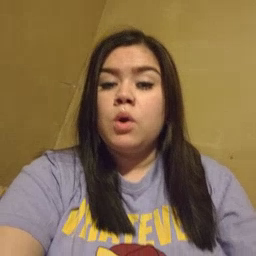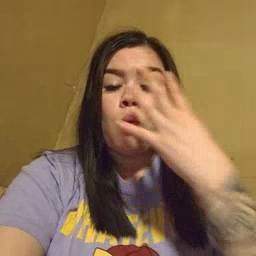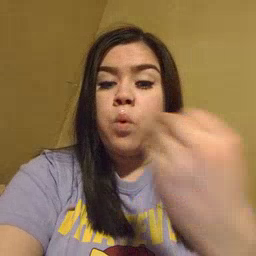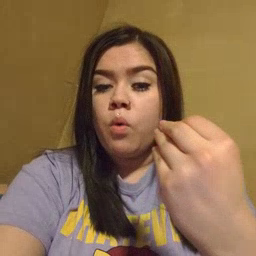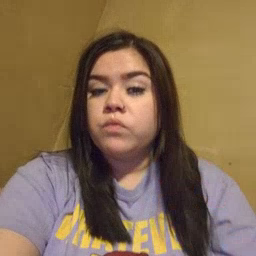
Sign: wolf